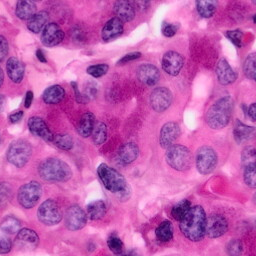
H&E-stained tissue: Pancreatic